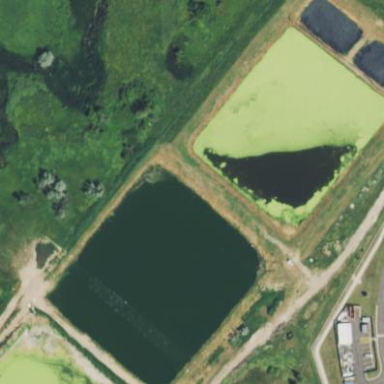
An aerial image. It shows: Reservoir containing wastewater.